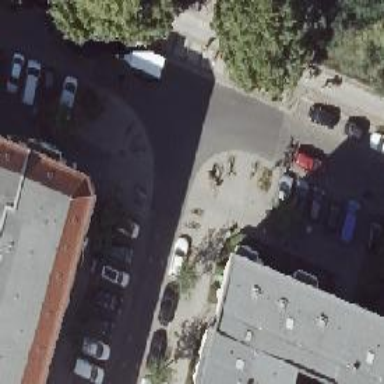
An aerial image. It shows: Residential road with sidewalks on both sides. The kerb extension is used for parking on both sides.